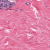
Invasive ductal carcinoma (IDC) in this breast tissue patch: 0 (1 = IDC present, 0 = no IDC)